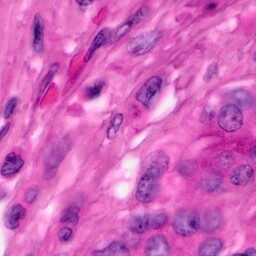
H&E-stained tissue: Pancreatic